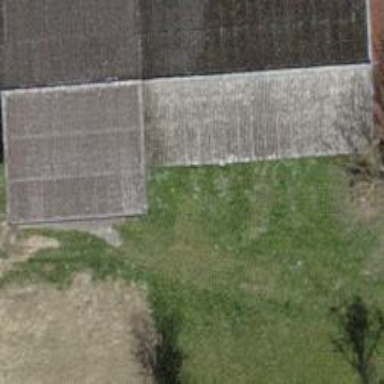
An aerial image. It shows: Shed.